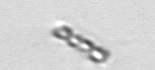
Label: Chaetoceros